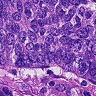
Metastatic tissue present: yes